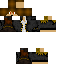
A male human skin with dark skin, wearing brown long hair dressed in a blue hoodie and black pants, featuring a closed mouth.